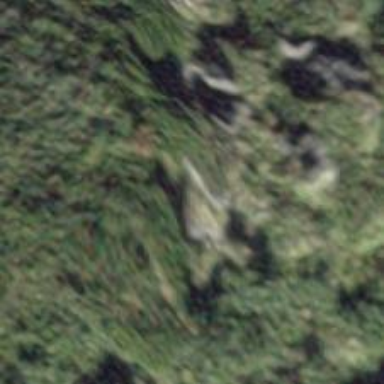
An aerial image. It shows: Natural cliff.